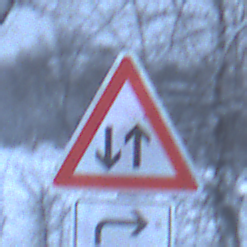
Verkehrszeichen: Gegenverkehr
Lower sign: RichtungsangabeDurchPfeile5
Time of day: Midday
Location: Outdoor (Nature)
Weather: Overcast
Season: Winter
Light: Natural